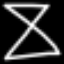
Label: hourglass